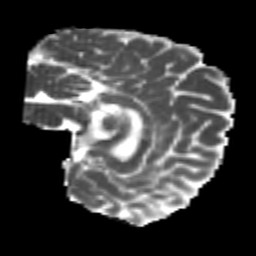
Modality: MD
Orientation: sagittal
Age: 25
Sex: male
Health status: healthy
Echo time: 0.074 s